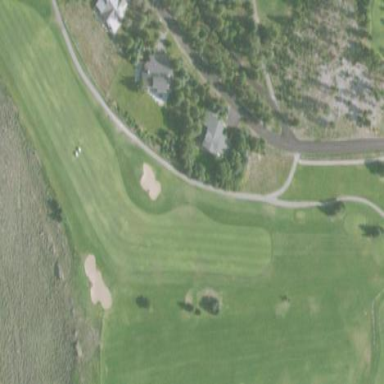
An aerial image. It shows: Grassy golf fairway.